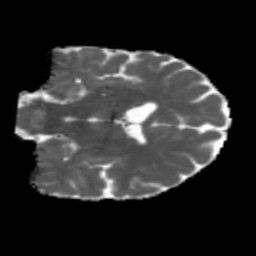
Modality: MD
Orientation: coronal
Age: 42
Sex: male
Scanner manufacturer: siemens
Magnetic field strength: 3 T
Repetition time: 5.47 s
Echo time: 0.0854 s